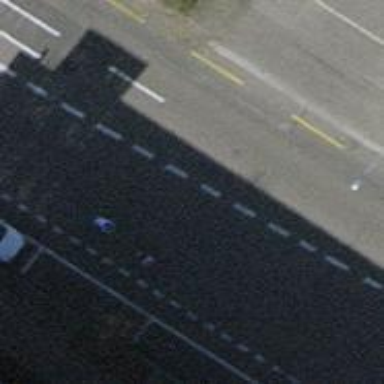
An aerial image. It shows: Secondary road with separate asphalt sidewalk.